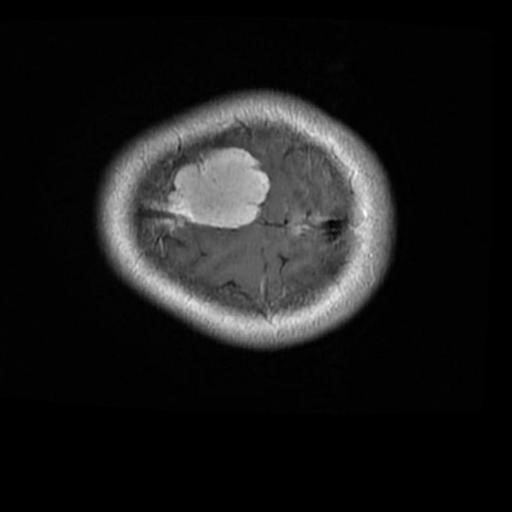
Label: brain_menin